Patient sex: M
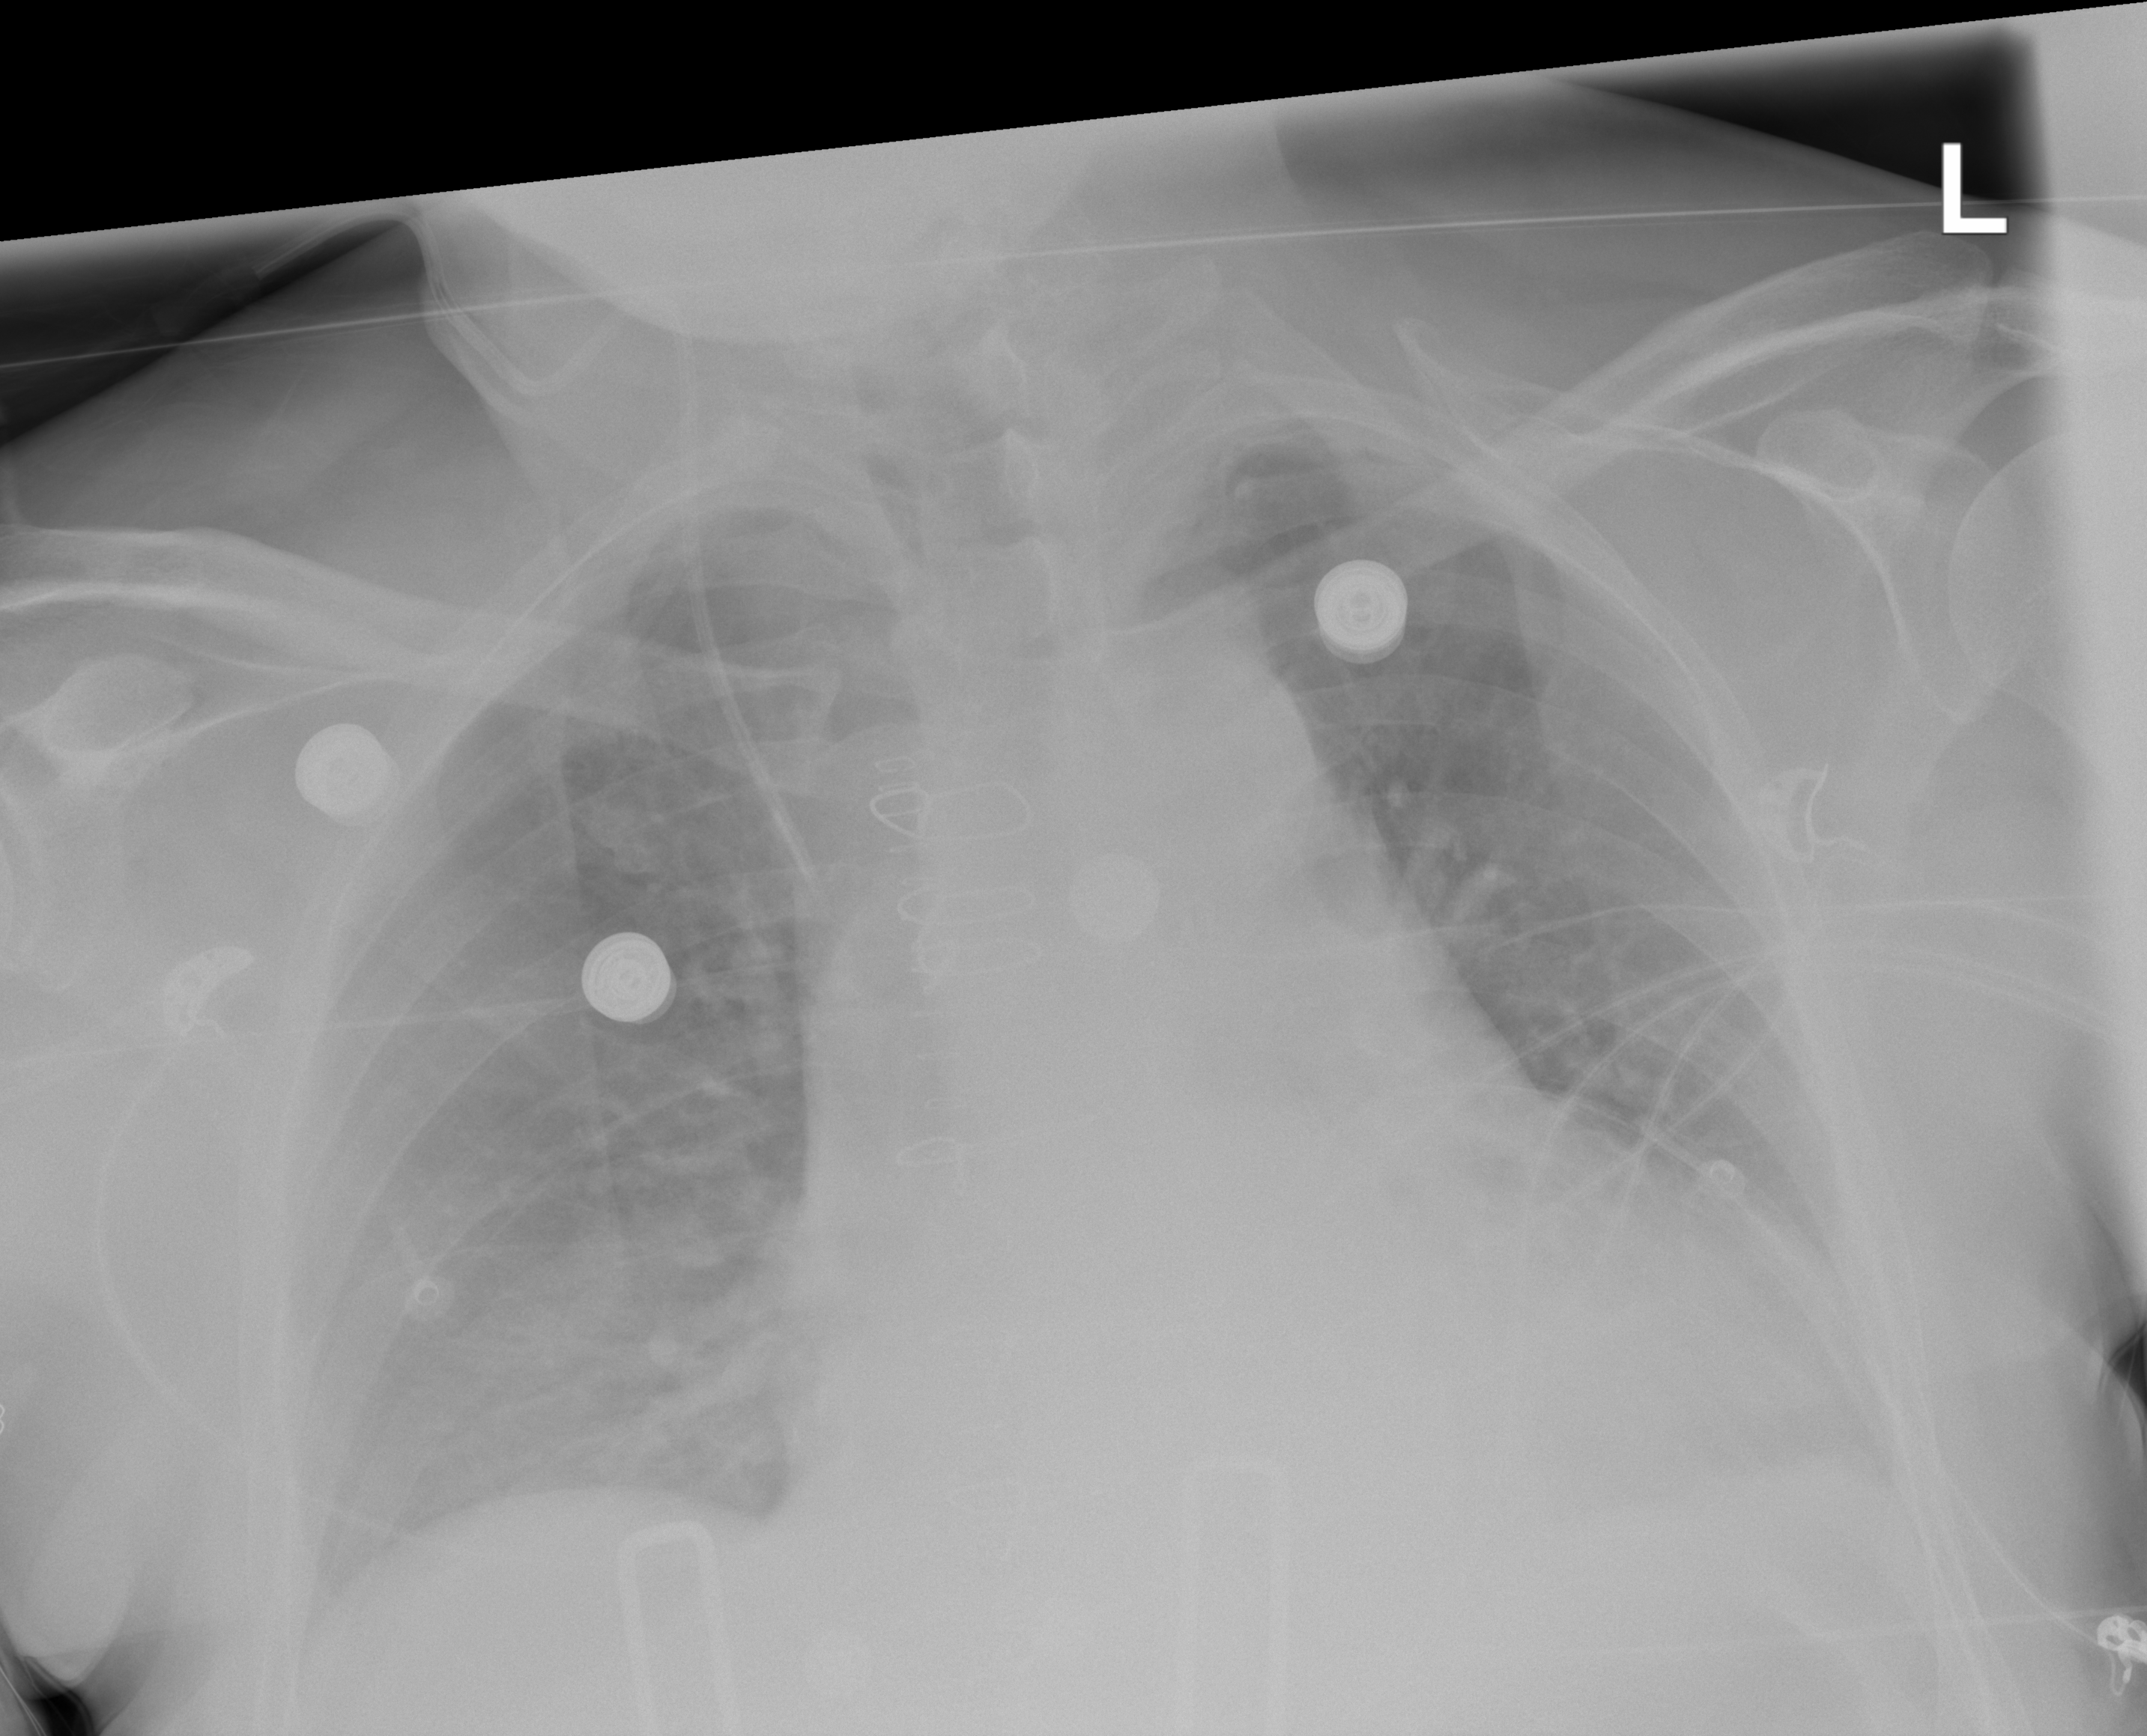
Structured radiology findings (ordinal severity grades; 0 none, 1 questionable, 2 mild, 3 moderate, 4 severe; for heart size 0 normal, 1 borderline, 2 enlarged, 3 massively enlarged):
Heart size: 2
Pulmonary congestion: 0
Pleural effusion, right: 0
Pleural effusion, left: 2
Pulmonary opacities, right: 0
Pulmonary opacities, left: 0
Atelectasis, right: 2
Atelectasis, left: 0